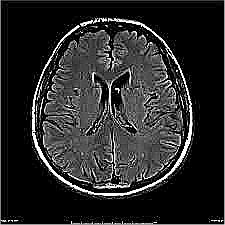
Label: notumor